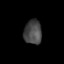
Tissue: prostate
Cell type: T cells
Senescence score: 0.3515
Nuclear area (px): 423
Mean DAPI intensity: 71.414